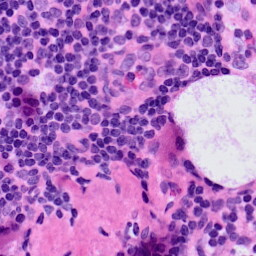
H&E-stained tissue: LymphNode